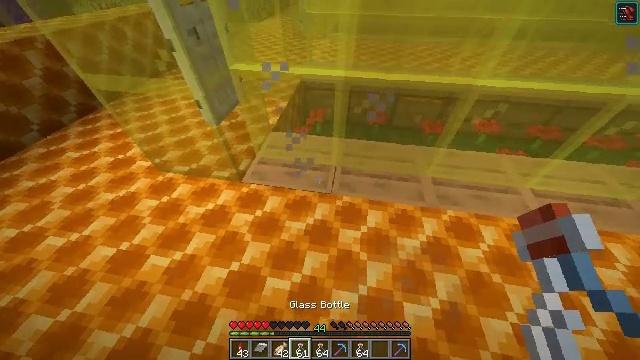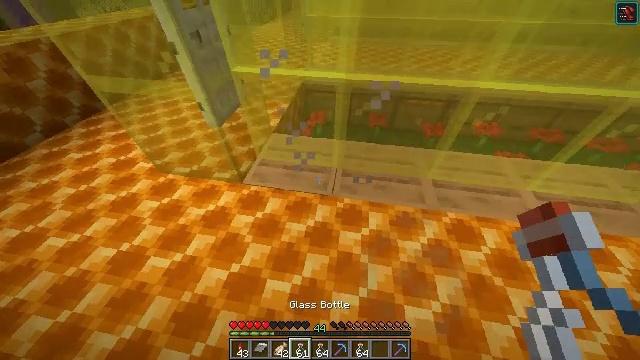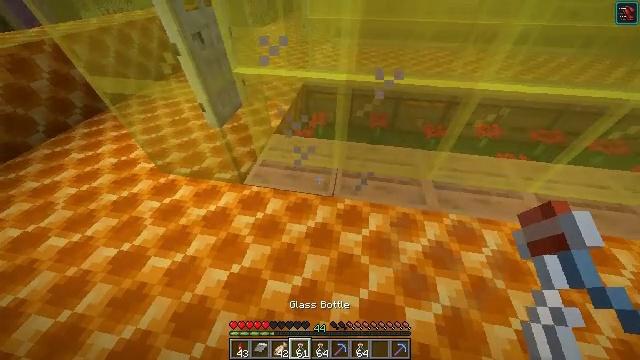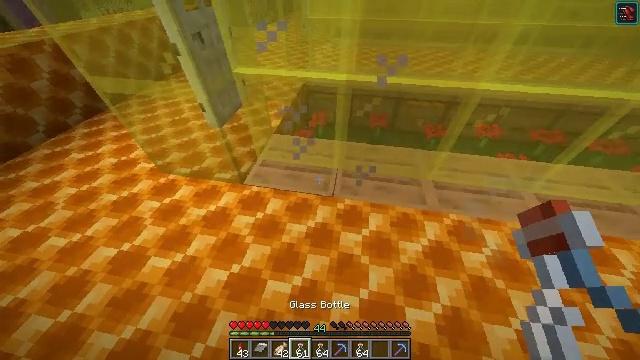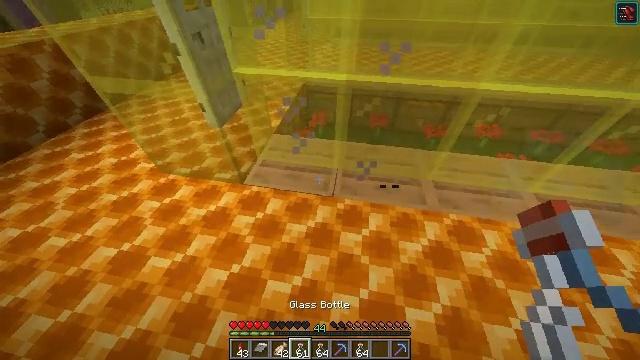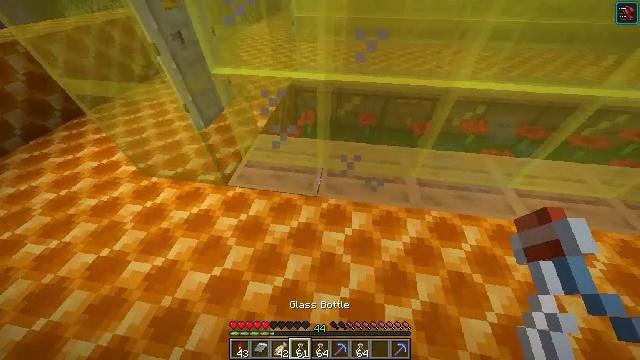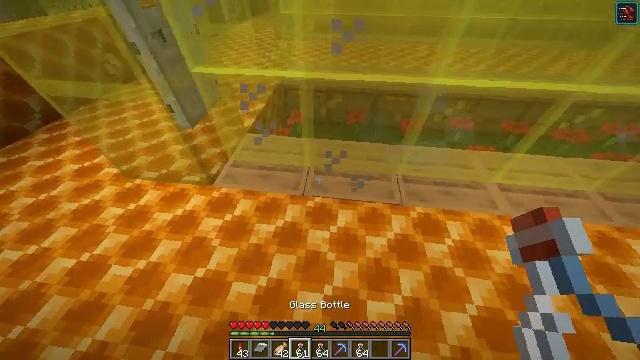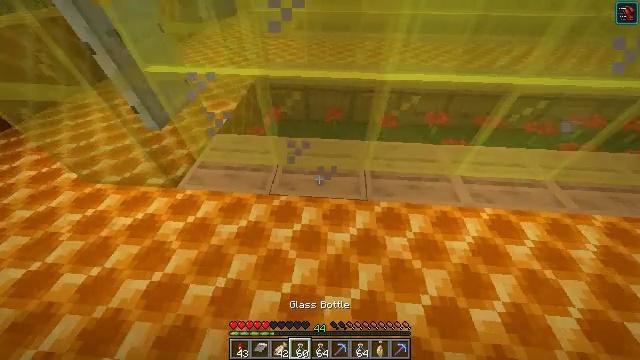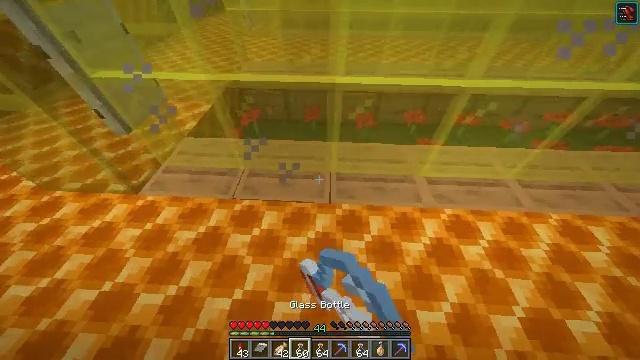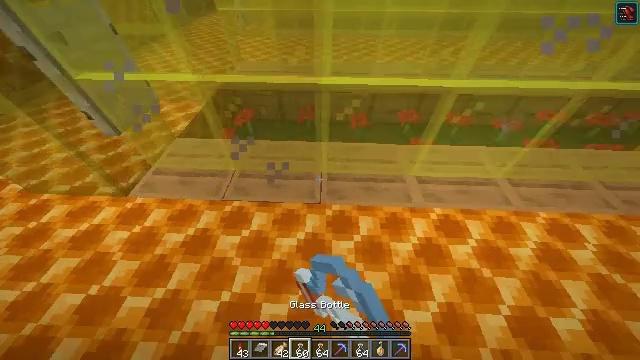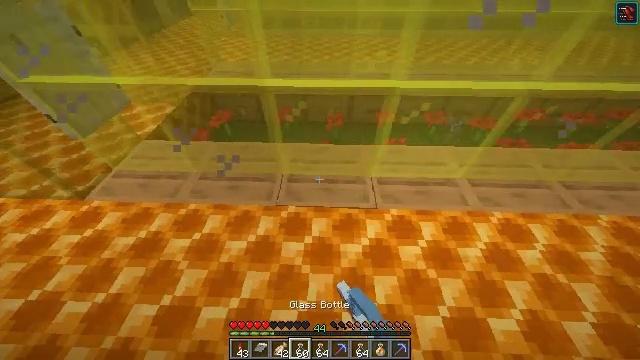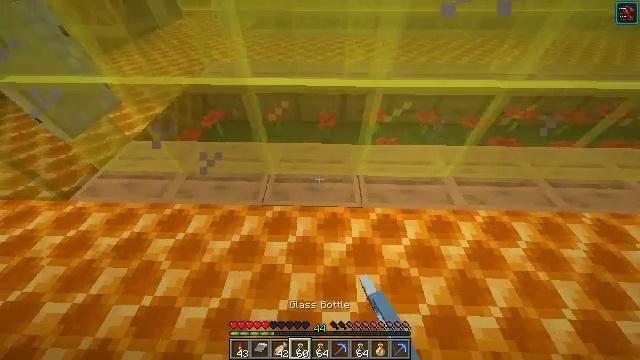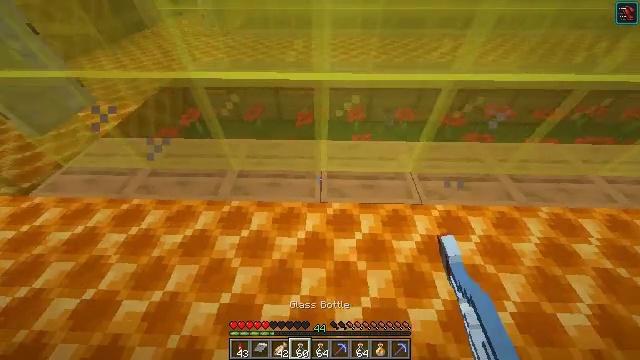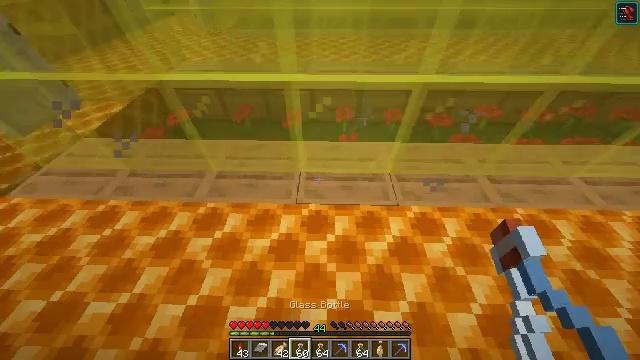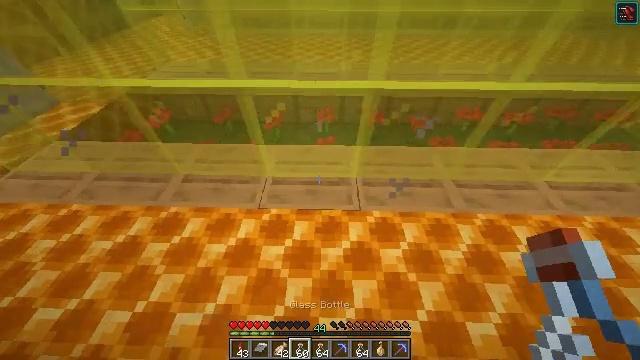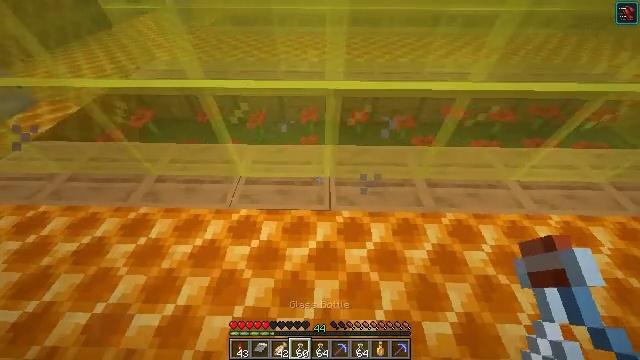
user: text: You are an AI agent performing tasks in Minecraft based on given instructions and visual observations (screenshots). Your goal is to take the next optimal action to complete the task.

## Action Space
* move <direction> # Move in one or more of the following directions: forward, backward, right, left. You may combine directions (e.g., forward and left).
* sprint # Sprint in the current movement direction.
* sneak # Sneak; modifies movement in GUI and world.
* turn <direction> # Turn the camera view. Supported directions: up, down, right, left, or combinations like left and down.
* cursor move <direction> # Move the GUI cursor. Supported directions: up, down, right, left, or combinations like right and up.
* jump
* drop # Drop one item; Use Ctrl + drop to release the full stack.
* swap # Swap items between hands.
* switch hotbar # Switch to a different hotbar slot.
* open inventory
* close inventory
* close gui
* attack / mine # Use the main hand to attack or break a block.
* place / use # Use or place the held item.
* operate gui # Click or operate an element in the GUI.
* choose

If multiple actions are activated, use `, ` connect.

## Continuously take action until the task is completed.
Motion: motion action
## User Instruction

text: Make a honey block from honey bottles.
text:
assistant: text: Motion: no_op
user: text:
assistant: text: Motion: no_op
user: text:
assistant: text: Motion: use / place
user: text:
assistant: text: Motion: use / place
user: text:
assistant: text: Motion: move right, turn right, use / place
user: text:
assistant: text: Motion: move right, turn right, use / place
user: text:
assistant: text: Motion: move right, turn right, use / place
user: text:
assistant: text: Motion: move right, turn right, use / place
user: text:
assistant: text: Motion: move right, use / place
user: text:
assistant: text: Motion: move right, use / place
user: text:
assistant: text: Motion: move right, use / place
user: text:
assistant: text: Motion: move right, use / place
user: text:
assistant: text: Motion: move right, use / place
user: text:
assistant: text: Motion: move right, use / place
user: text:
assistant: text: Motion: move right, use / place
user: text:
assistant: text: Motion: move right, use / place
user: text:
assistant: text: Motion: move right, use / place
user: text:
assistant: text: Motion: move right, use / place
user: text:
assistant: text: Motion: move right, use / place
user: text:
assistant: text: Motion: move right, use / place
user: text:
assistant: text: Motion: move right, turn right, use / place
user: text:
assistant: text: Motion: move right, use / place
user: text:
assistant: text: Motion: move right, use / place
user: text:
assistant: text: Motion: move right, use / place
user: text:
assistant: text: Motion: move right, turn right, use / place
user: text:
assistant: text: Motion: move right, use / place
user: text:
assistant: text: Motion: move right, use / place
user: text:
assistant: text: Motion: move right, use / place
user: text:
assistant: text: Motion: move right, use / place
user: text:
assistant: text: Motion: move right, use / place